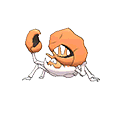
Pok\u00e9mon: kingler